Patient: sex M, age 70
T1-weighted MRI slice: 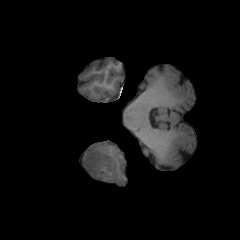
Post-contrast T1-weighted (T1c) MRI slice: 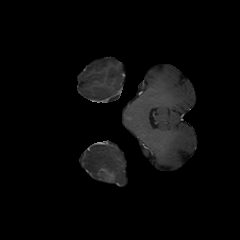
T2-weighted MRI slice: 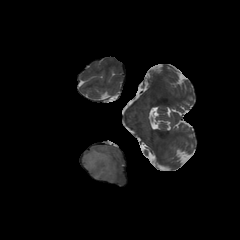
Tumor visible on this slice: yes
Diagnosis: Glioblastoma, IDH-wildtype
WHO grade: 4